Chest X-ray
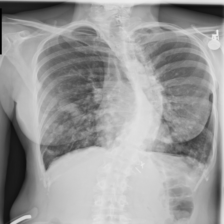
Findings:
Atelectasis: negative
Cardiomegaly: negative
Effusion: negative
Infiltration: negative
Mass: negative
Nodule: negative
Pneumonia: negative
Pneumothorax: negative
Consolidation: negative
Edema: negative
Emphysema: negative
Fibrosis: negative
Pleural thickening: negative
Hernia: negative